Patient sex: M
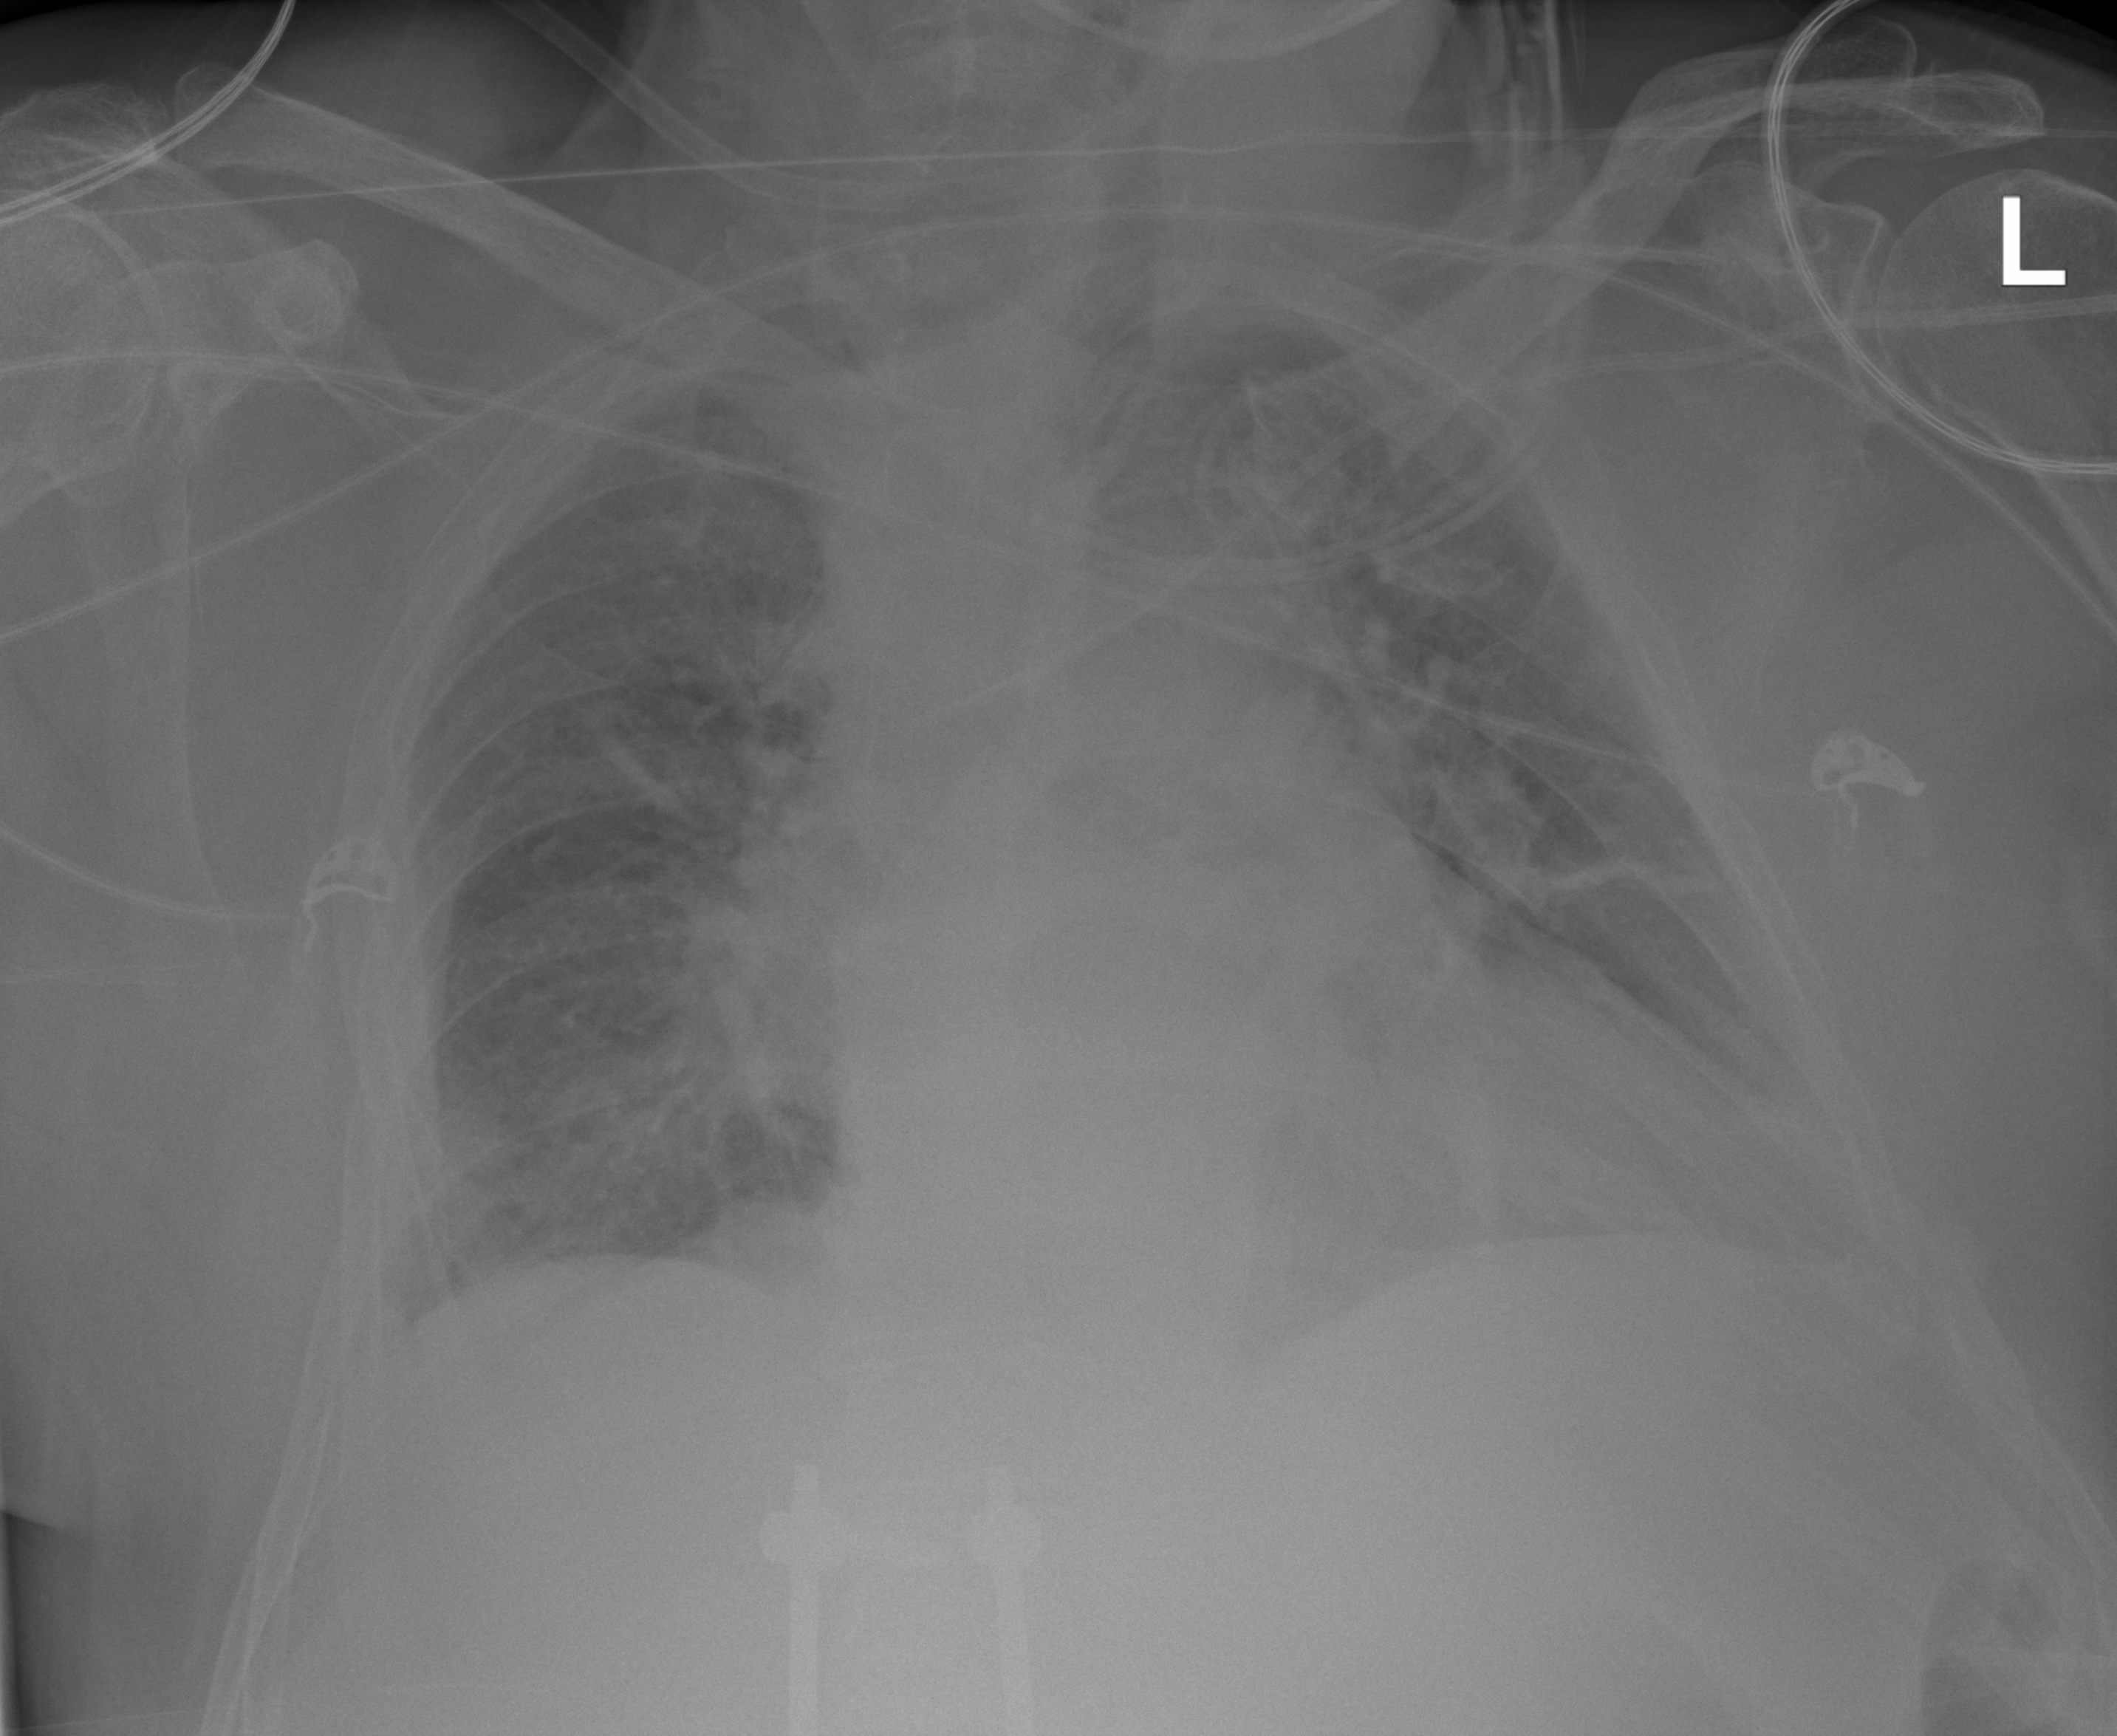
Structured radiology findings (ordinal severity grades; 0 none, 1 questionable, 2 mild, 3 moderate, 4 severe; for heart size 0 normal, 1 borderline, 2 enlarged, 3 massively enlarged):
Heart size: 1
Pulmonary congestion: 2
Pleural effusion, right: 2
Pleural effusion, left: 2
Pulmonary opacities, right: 2
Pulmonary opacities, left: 2
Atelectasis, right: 2
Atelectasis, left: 2